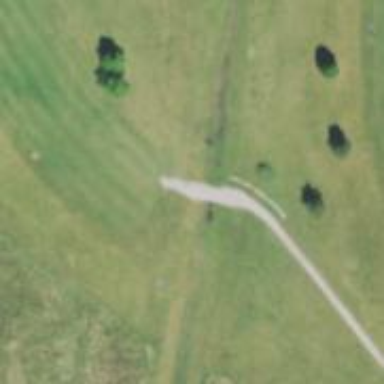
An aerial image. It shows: Service road on bridge for golf carts.